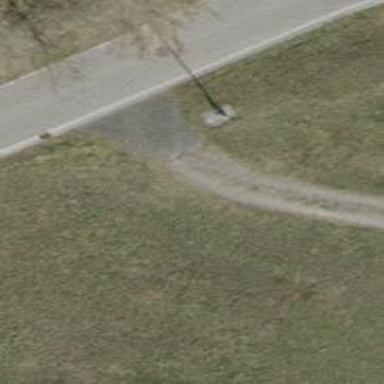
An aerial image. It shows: Lift gate barrier.